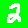
Digit: 2